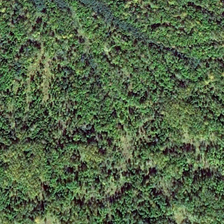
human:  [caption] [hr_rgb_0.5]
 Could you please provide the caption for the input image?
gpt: many green trees are in a piece of forest .

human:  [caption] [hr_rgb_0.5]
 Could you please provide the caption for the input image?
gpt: many green trees are in a piece of forest .

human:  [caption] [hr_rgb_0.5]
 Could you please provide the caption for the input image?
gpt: many green trees are in a piece of forest .

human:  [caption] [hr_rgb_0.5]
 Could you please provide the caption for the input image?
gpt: many green trees are in a piece of forest .

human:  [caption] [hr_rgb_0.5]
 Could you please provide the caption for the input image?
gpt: many green trees are in a piece of forest .